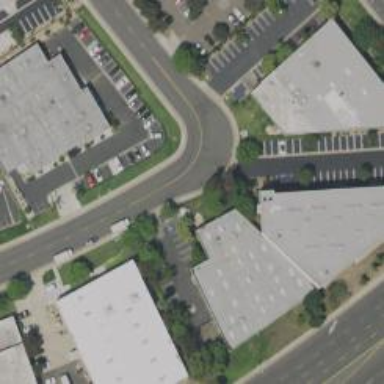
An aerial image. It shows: Commercial building.